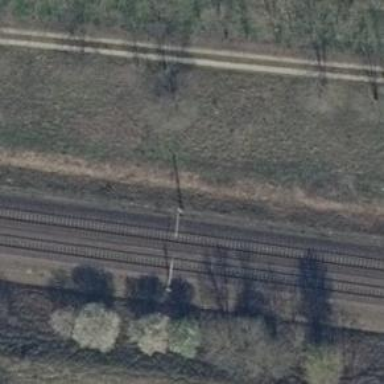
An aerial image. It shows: Railway milestone.